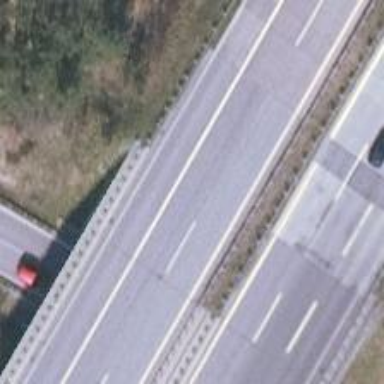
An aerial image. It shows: Asphalt motorway.